Field crop: maize
Growth stage: 2
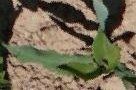
Species: maize